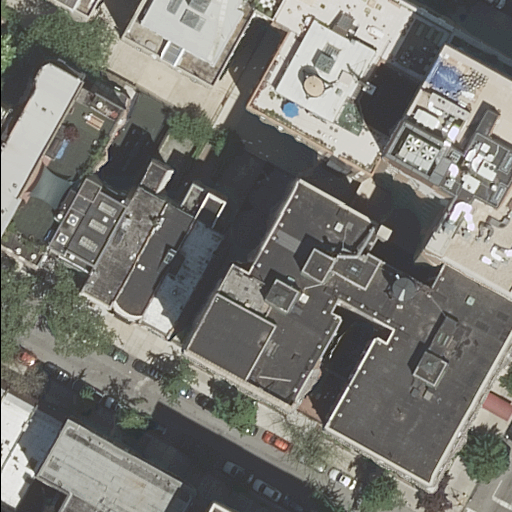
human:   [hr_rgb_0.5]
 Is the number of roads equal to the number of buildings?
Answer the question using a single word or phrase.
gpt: no

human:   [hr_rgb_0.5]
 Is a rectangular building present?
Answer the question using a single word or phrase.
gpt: yes

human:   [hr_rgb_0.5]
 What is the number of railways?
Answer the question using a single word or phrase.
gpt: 0

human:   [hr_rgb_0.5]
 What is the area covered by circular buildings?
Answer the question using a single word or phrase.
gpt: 0m2

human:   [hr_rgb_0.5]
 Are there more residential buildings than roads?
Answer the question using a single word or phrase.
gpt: yes

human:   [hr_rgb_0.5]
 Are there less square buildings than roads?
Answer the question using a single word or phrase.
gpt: yes

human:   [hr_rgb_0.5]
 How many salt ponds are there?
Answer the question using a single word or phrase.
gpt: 0

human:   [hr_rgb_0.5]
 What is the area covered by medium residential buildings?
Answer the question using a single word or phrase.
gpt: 1355m2

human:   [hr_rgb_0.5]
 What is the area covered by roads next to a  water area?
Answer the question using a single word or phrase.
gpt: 0m2

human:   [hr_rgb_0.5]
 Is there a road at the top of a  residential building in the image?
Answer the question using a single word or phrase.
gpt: yes

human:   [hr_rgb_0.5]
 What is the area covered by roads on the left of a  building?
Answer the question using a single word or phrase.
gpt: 0m2

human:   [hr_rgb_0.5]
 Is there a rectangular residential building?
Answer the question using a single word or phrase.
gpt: yes

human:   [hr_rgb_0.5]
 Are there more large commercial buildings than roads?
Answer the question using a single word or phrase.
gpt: no

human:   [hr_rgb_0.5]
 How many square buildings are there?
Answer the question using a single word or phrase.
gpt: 0

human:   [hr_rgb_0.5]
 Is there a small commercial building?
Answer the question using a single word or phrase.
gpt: no

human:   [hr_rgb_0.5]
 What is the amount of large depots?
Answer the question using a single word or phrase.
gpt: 0

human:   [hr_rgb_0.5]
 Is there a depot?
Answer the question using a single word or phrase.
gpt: no

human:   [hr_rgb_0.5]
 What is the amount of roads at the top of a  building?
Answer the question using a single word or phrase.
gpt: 1

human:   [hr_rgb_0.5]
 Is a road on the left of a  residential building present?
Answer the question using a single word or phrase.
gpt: yes

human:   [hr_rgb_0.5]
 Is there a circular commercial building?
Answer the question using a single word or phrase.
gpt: no

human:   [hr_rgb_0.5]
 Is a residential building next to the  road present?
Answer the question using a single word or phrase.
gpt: yes

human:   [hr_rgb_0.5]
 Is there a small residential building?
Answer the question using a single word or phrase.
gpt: yes

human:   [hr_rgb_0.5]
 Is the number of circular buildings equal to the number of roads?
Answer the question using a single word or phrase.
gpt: no

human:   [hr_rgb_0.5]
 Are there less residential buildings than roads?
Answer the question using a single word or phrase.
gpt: no

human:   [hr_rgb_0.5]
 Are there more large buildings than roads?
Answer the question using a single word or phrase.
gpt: yes

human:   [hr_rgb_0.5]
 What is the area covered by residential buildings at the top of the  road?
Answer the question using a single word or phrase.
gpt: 3543m2

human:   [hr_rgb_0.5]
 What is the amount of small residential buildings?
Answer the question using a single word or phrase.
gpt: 4

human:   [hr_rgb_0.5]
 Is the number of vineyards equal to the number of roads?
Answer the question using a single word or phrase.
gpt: no

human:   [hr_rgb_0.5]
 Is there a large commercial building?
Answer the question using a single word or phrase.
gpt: no

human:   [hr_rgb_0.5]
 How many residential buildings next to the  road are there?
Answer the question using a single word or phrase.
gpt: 16

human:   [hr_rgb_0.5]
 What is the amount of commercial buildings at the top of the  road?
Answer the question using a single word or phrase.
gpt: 0

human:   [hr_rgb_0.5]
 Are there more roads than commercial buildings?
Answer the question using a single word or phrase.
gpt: yes

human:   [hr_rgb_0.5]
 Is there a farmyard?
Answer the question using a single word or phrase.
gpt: no

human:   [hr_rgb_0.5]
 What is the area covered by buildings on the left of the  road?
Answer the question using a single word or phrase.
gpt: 1029m2

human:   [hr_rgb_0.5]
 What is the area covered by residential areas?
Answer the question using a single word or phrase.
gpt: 0m2

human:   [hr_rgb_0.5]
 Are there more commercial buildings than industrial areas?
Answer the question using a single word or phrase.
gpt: no